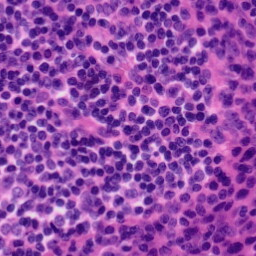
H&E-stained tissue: Tonsil